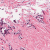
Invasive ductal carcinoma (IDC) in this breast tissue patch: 1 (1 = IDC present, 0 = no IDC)